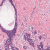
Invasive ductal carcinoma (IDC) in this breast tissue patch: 1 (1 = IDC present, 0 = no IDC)